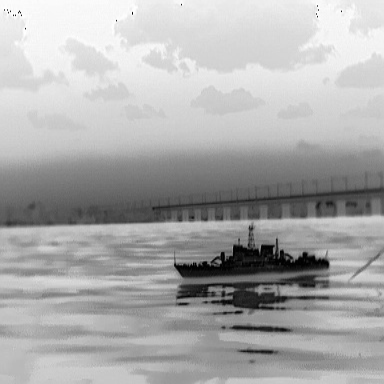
There is a warship in the infrared image.